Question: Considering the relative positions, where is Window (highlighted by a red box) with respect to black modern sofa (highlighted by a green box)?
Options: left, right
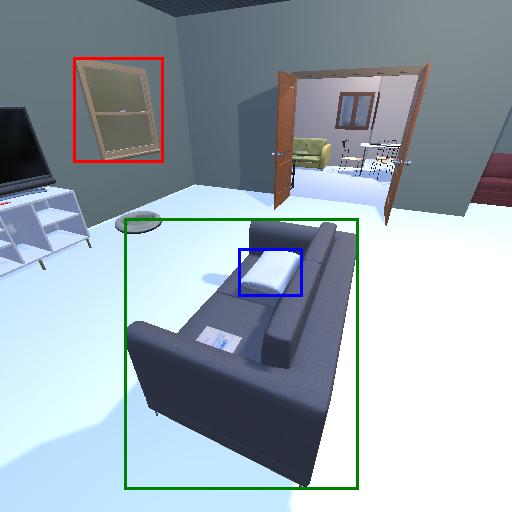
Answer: left